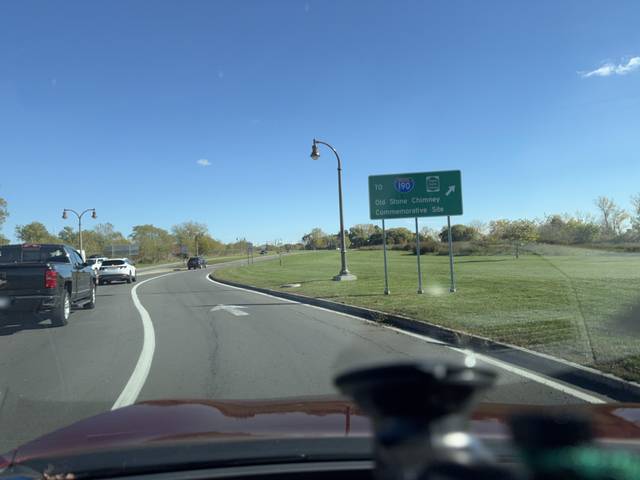
Region: Canada
Coordinates: 43.081, -79.051